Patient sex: M
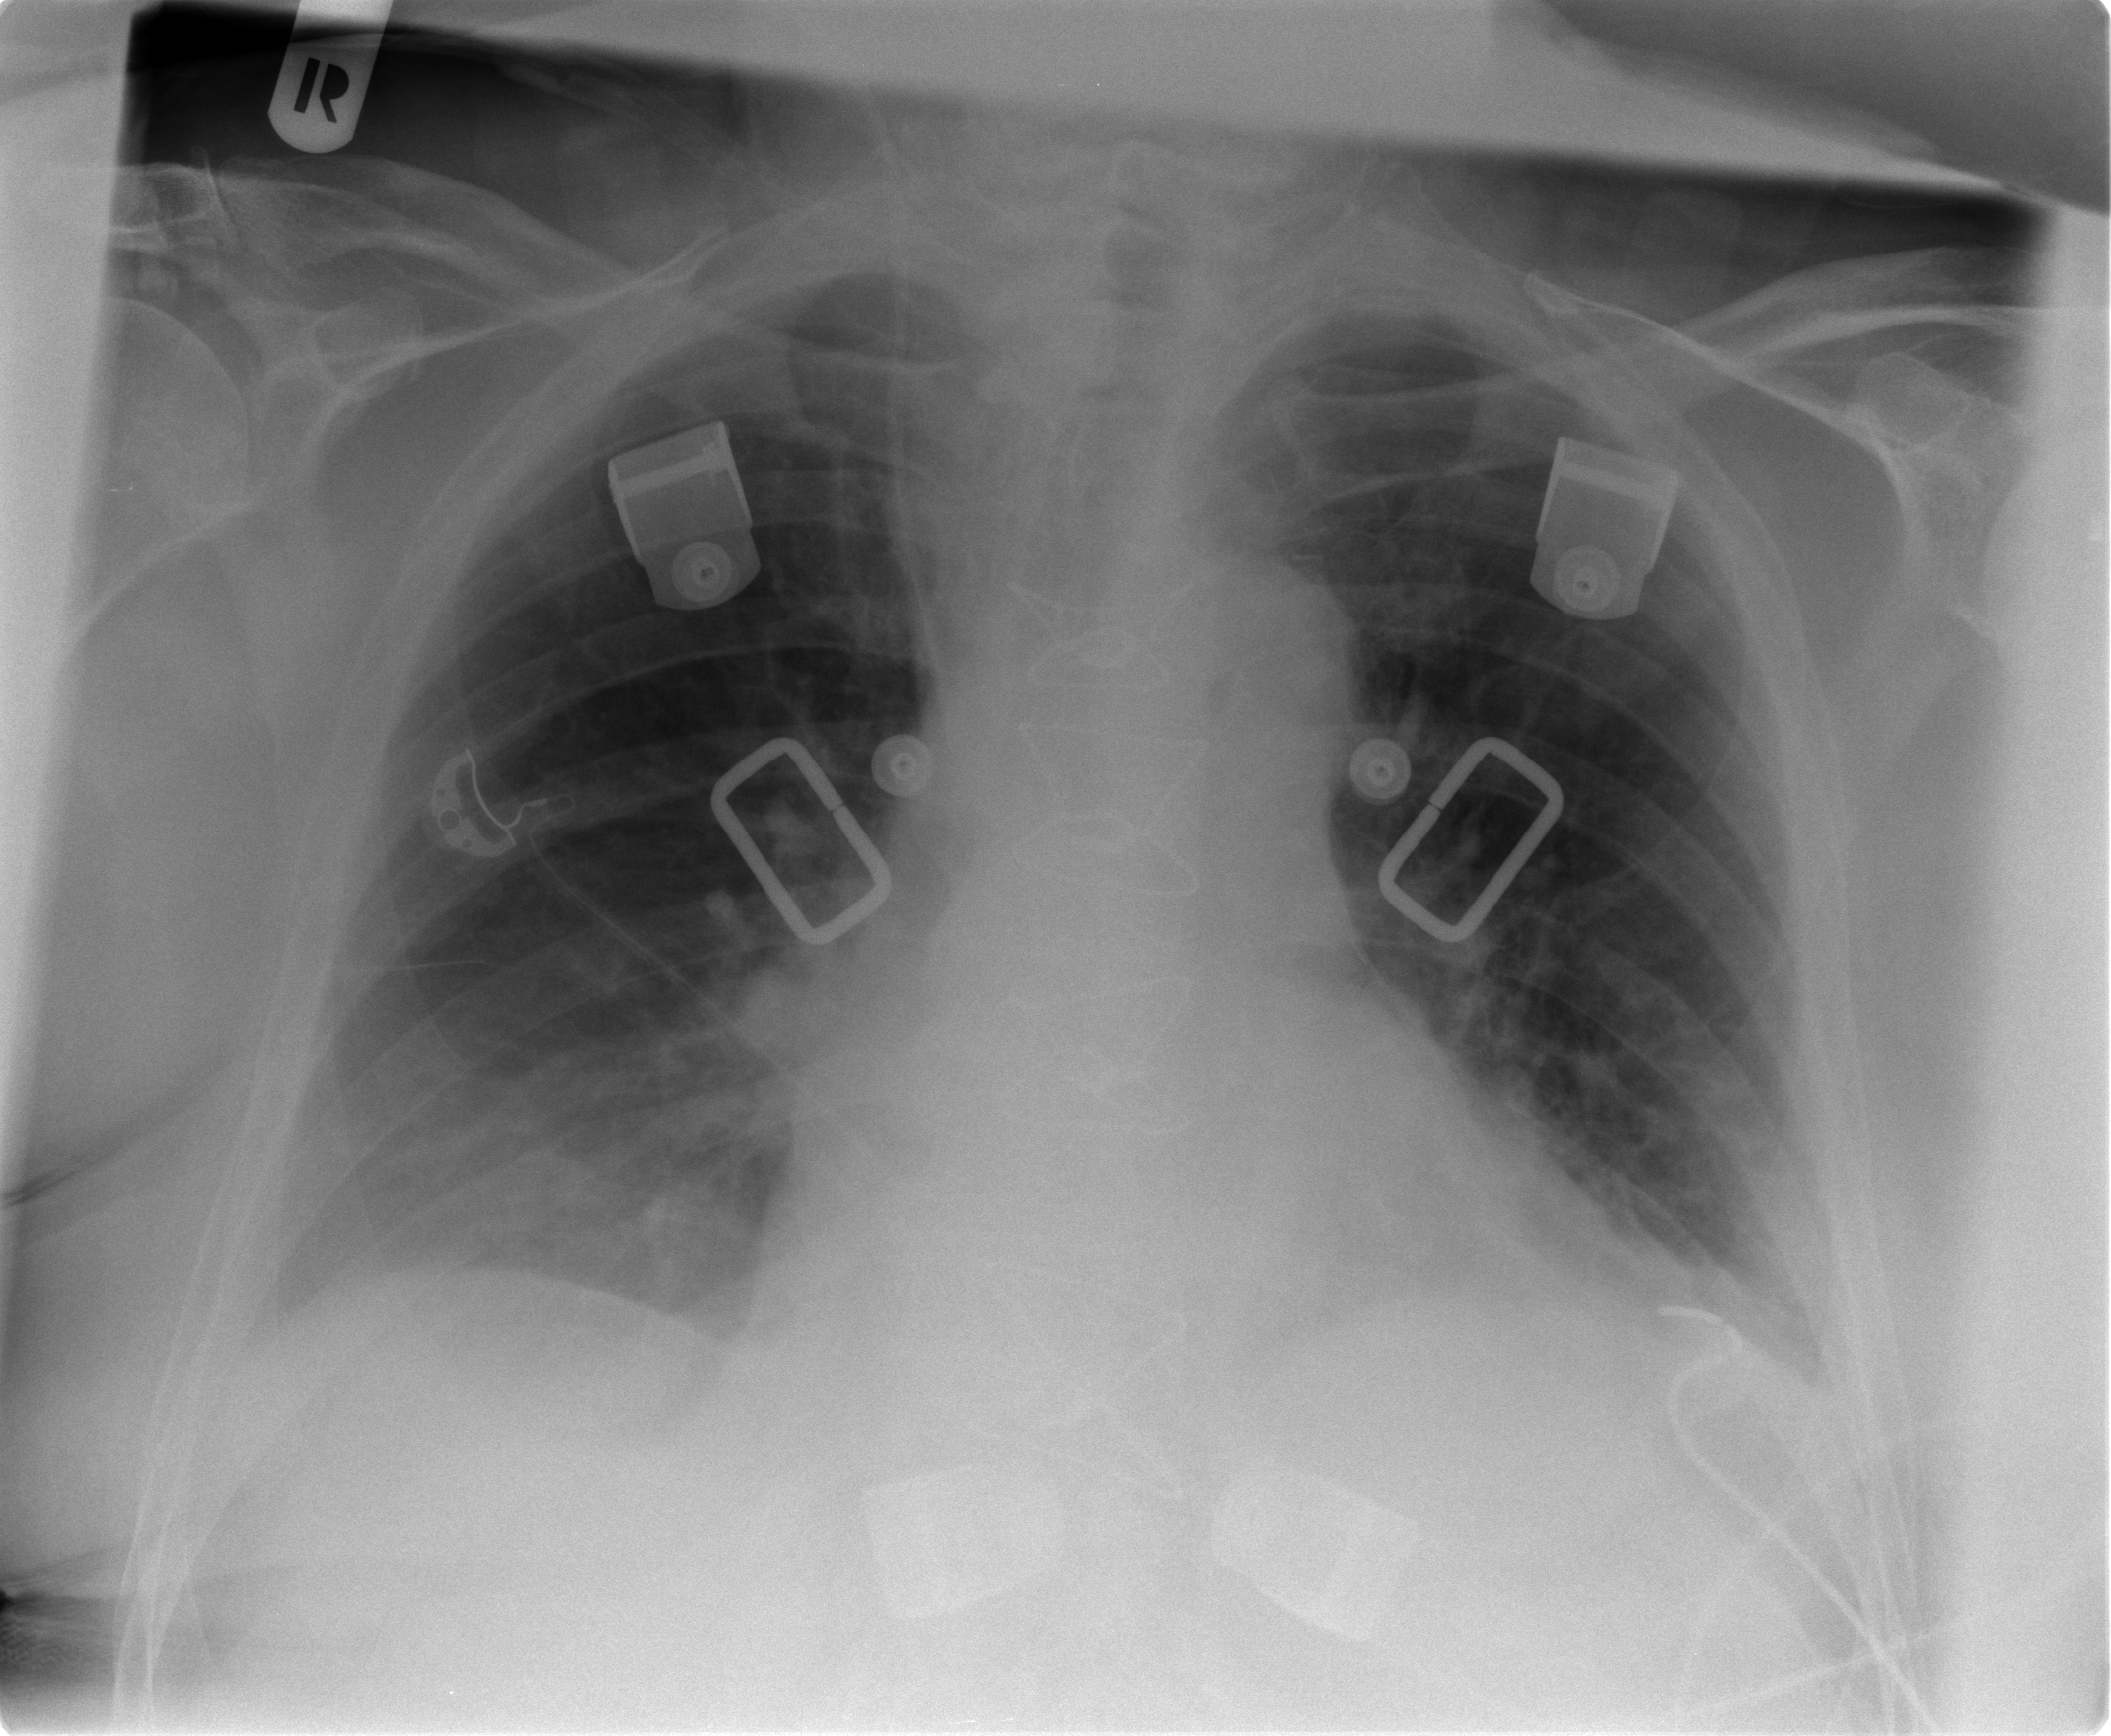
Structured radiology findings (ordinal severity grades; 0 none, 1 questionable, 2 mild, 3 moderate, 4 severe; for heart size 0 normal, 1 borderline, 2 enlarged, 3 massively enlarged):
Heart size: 2
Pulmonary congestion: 2
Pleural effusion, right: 2
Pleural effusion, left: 2
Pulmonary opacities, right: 0
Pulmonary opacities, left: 0
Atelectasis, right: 2
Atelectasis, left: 2